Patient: sex F, age 70
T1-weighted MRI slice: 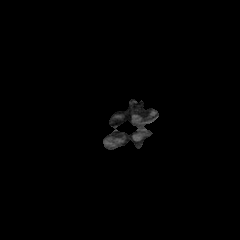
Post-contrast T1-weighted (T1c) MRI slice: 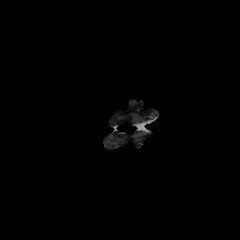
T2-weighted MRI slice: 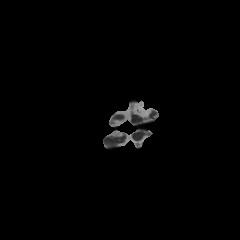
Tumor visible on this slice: no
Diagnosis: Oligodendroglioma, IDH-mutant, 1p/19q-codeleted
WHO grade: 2